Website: apple
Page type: customer-info-address
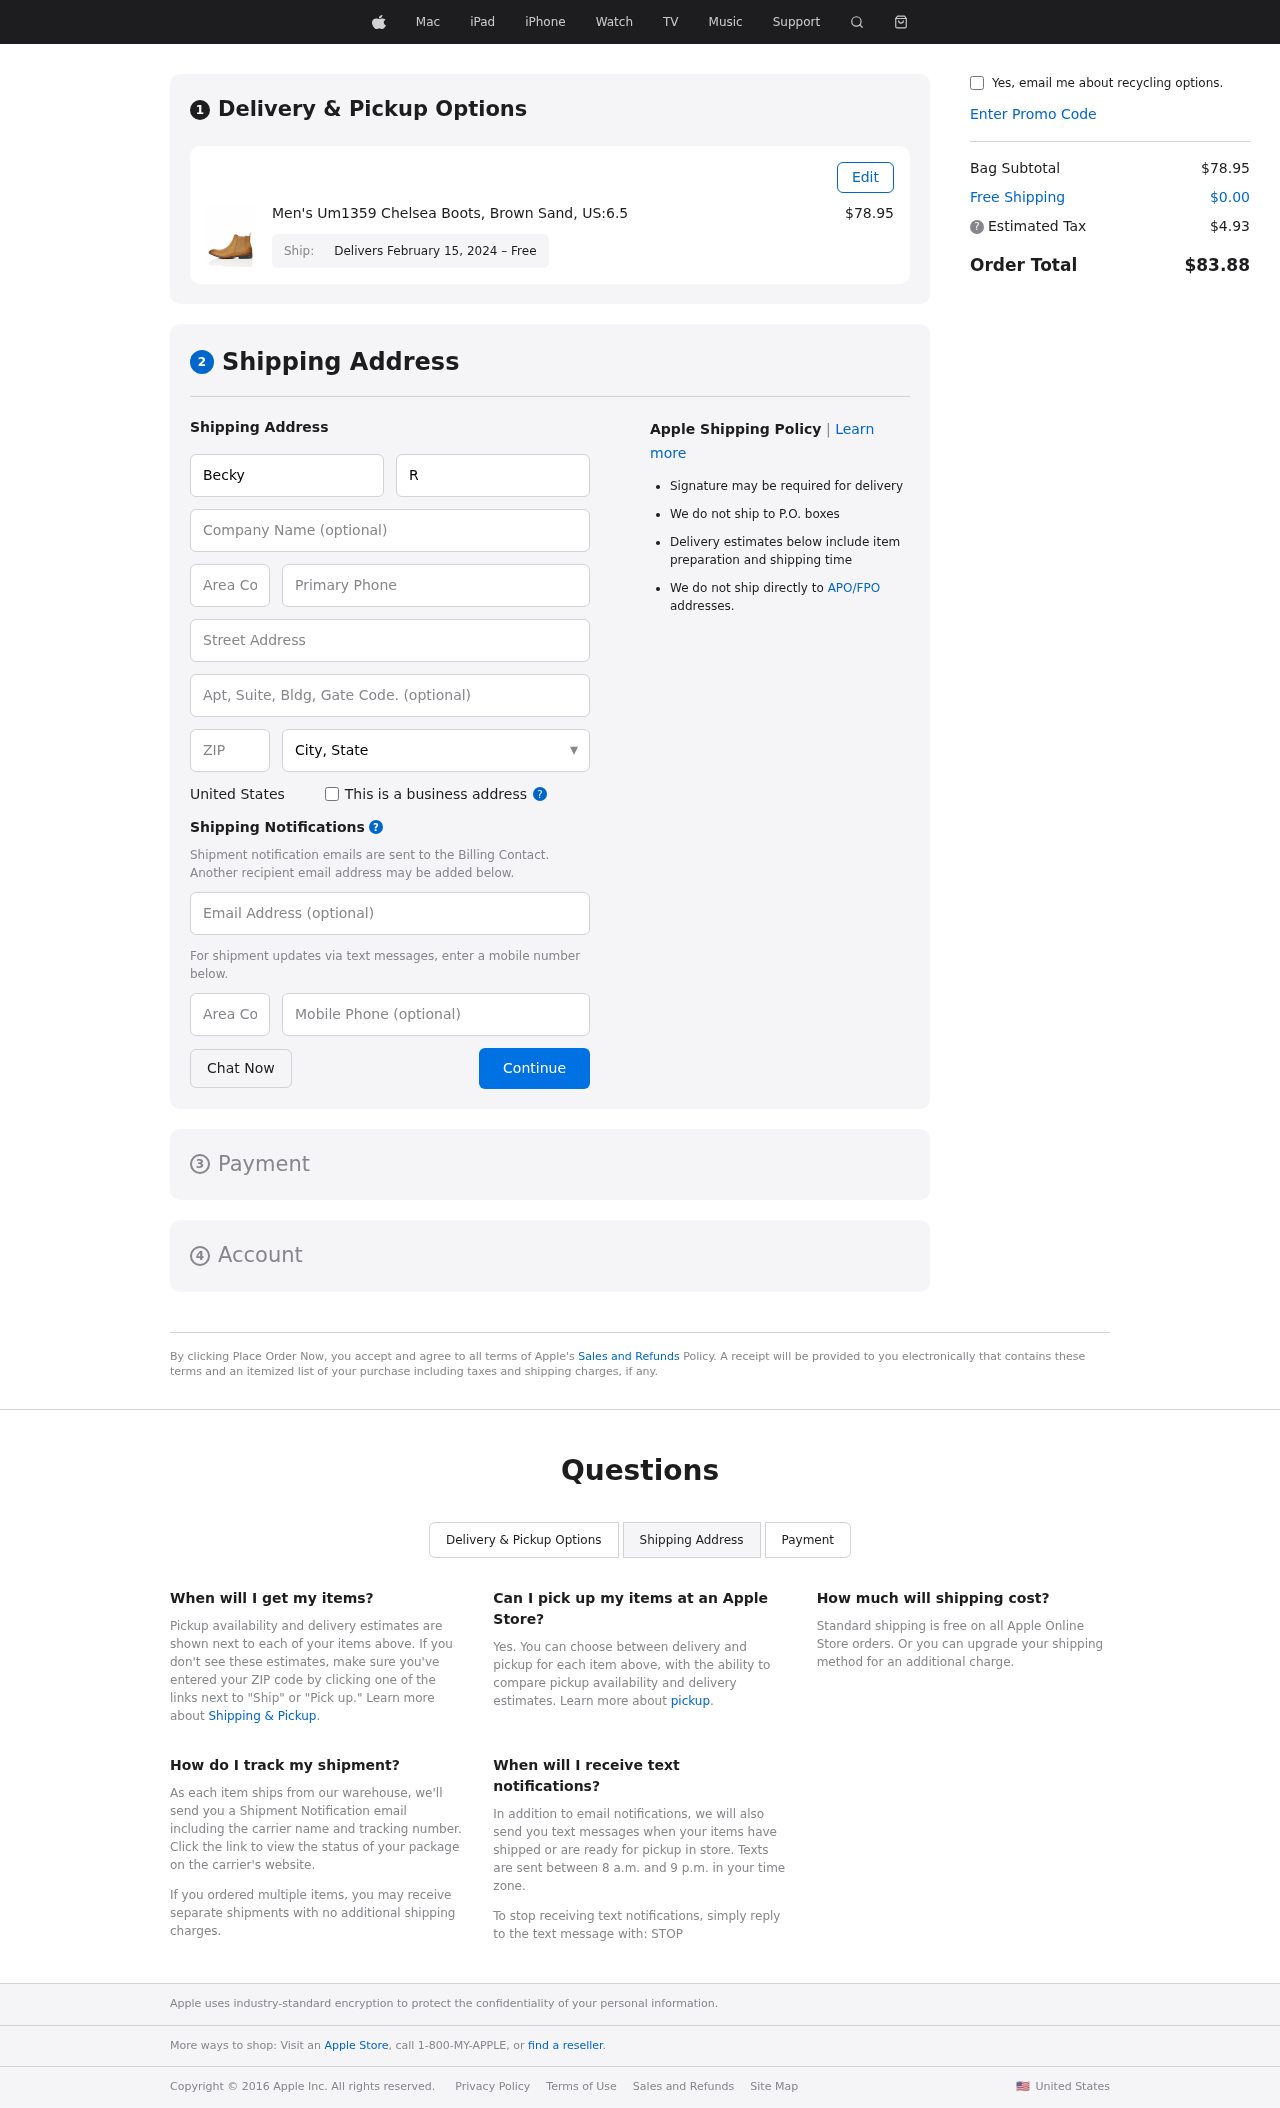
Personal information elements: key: PII_CITY_STATE
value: Carolynhaven, MN
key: PII_COUNTRY
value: United States
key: PII_EMAIL
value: beckyroberts@gmail.com
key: PII_FIRSTNAME
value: Becky
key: PII_LASTNAME
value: Roberts
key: PII_PHONE
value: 2569568404
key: PII_PHONE_ALT
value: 3349430397
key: PII_PHONE_ALT_AREA
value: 334
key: PII_PHONE_AREA
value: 256
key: PII_POSTCODE
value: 77422
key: PII_STREET
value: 82126 Samuel Cliff Suite 578
Product elements: key: PRODUCT1_NAME
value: Men's Um1359 Chelsea Boots, Brown Sand, US:6.5
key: PRODUCT1_PRICE
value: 78.95
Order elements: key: ORDER_DELIVERY_DATE
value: Delivers February 15, 2024 – Free
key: ORDER_SUBTOTAL
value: $78.95
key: ORDER_SHIPPING_COST
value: $0.00
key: ORDER_TAX
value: $4.93
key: ORDER_TOTAL
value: $83.88